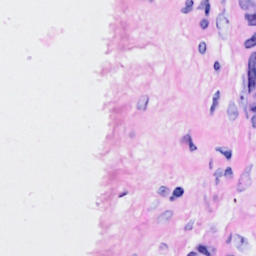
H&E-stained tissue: Breast